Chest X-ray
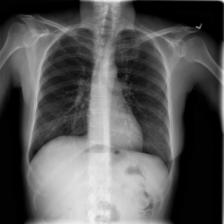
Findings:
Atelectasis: negative
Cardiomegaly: negative
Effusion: negative
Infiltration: positive
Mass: negative
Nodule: negative
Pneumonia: negative
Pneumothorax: negative
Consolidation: negative
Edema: negative
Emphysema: negative
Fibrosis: negative
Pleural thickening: negative
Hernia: negative